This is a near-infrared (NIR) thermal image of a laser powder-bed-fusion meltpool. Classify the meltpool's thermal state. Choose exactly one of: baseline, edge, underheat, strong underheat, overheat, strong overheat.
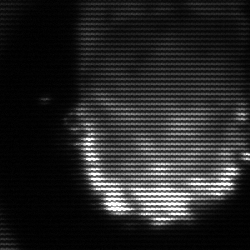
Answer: baseline